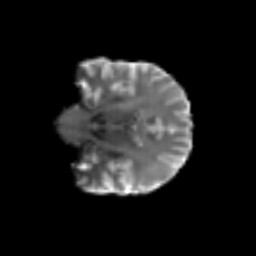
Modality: T2w
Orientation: coronal
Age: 49
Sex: male
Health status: ill
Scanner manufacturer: siemens
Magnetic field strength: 3 T
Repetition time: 8.7 s
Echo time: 0.11 s